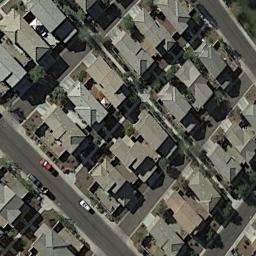
Label: residential